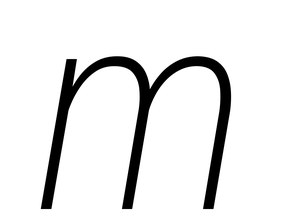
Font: Roboto-Italic_Condensed_ExtraLight_Italic